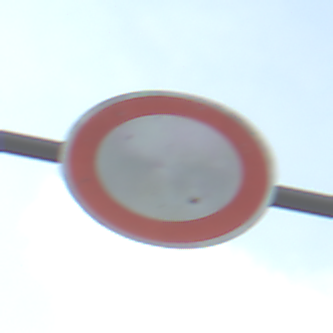
Verkehrszeichen: VerbotFahrzeugeAllerArt
Umgebung: Outdoor, RoadRail
Tageszeit: SunriseSunset
Wetter: PartlyCloudy
Licht: Natural
Jahreszeit: NotSpecified
Kontrast: LowContrast